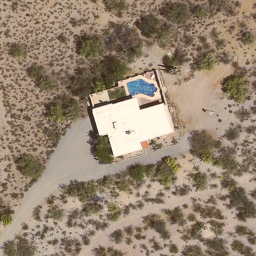
Label: residential